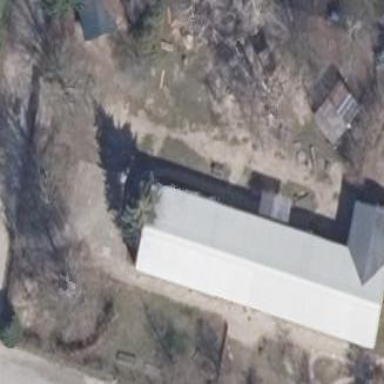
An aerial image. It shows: Kindergarten building.